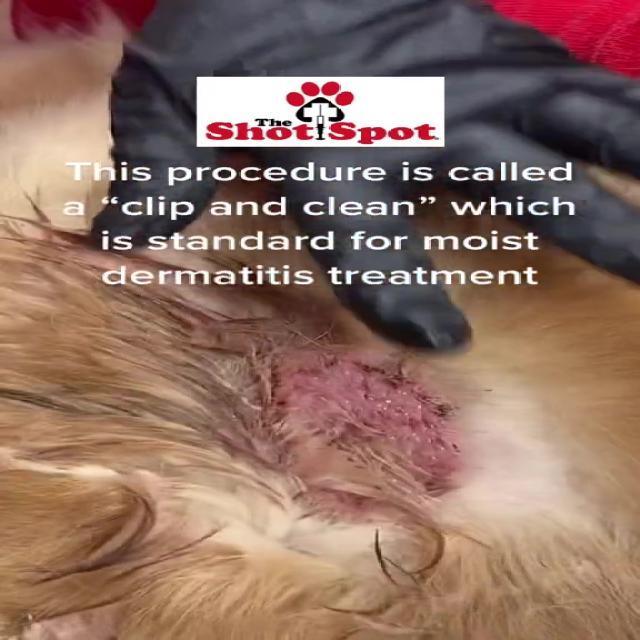
Canine dermatitis — inflammation of the skin presenting with erythema, pruritus, papules, and excoriation. May be allergic, contact, or atopic in origin.